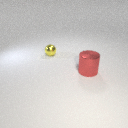
small yellow metal sphere behind large red metal cylinder